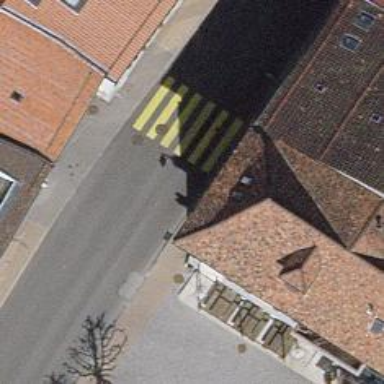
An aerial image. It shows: Zebra crossing on the road.